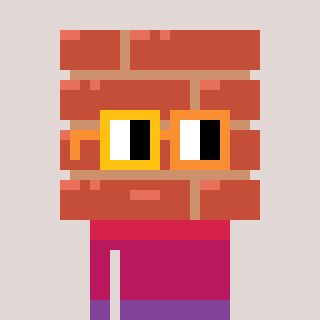
a pixel art character with square yellow and orange glasses, a wall-shaped head and a bege-colored body on a warm background